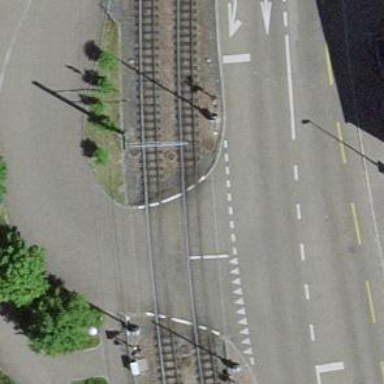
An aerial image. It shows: Level crossing with barriers.